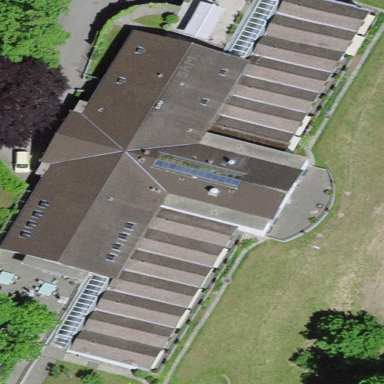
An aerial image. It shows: Building.